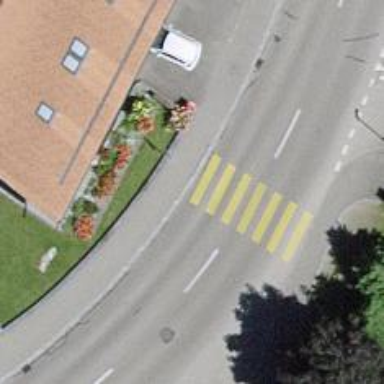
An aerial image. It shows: Zebra crossing on the road.